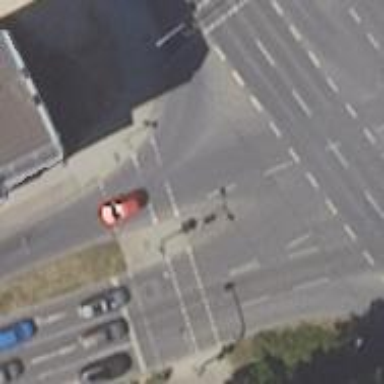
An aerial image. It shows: Crossing with traffic signals.